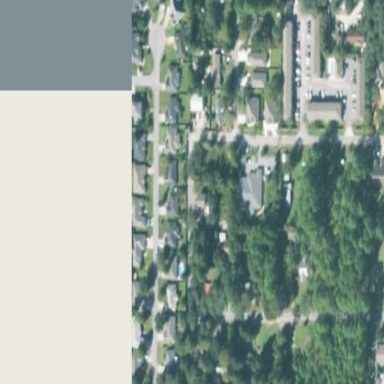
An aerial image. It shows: Single-family residential area.